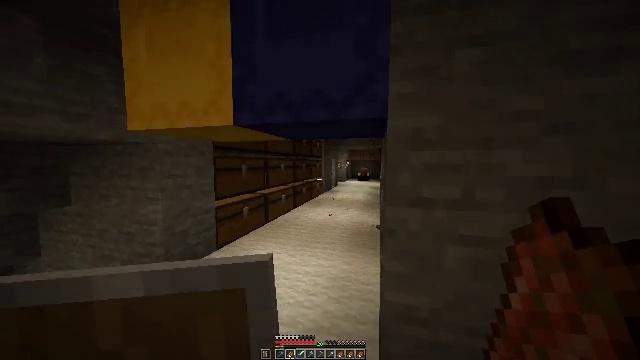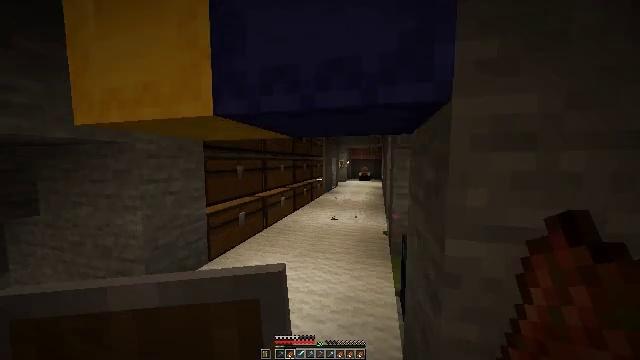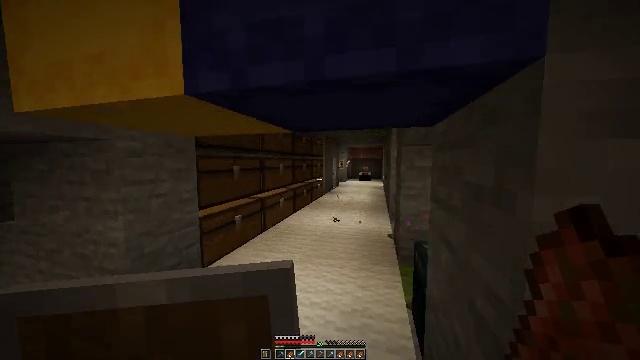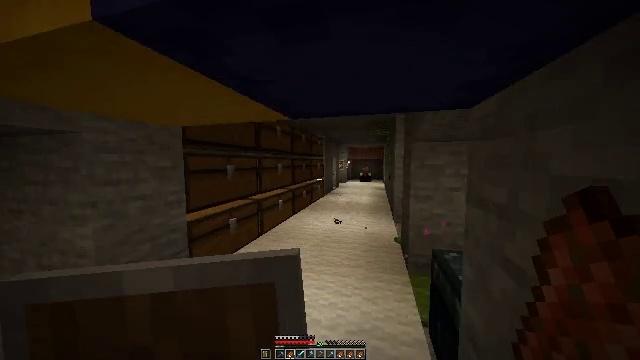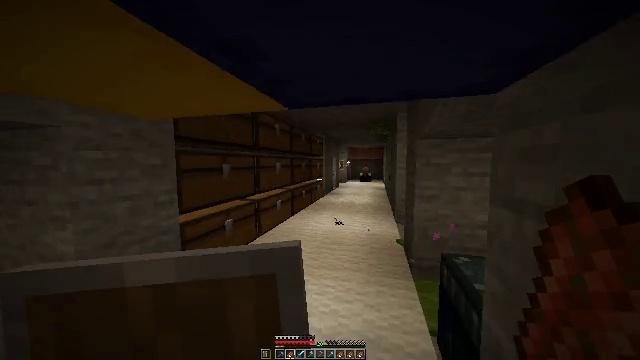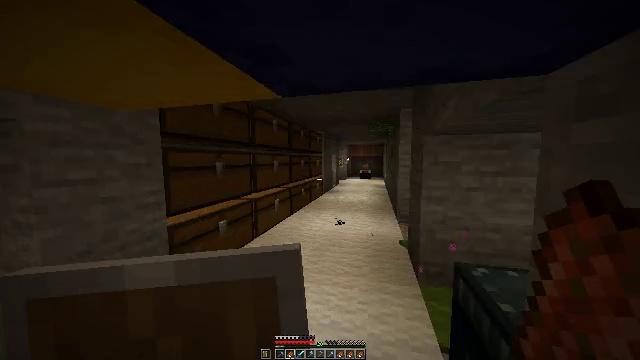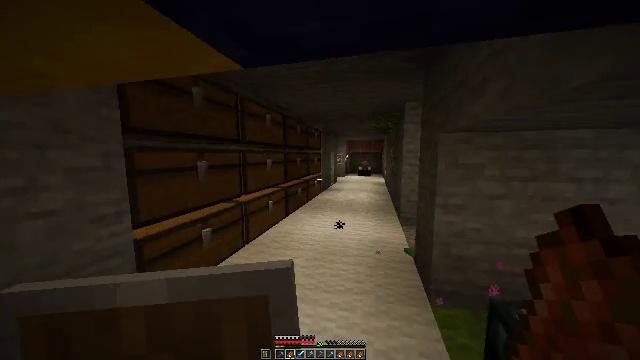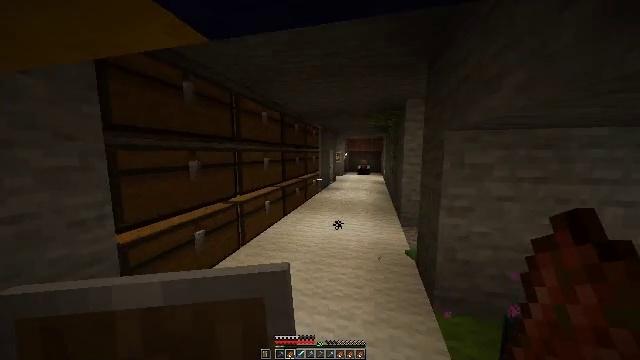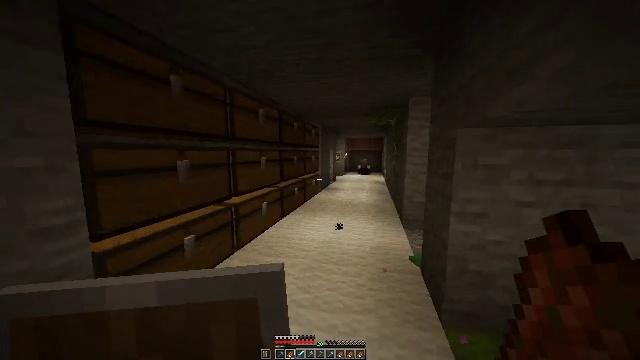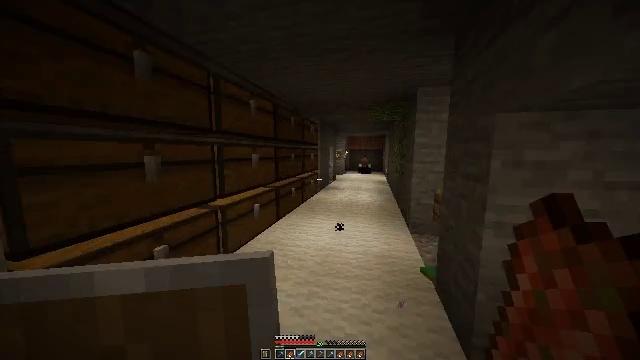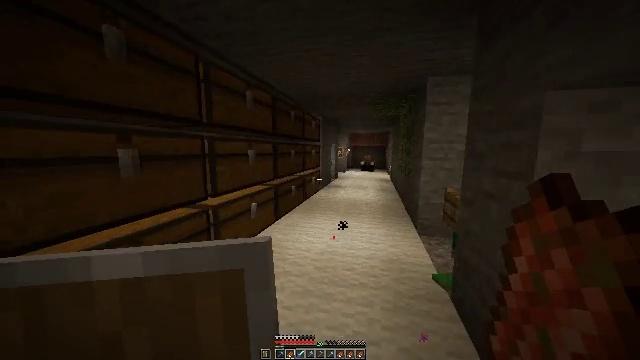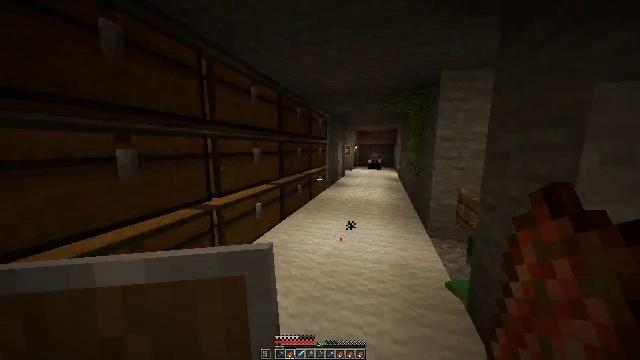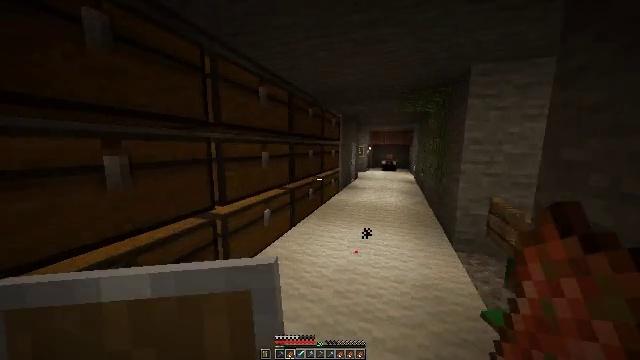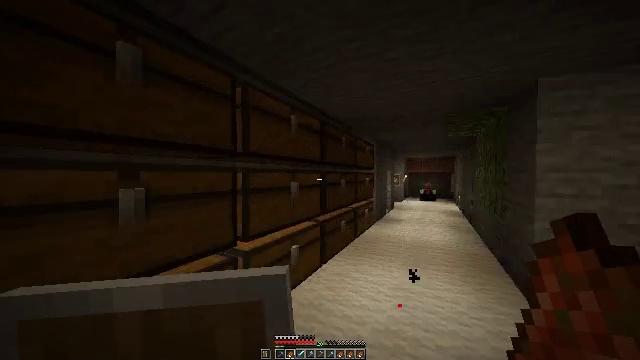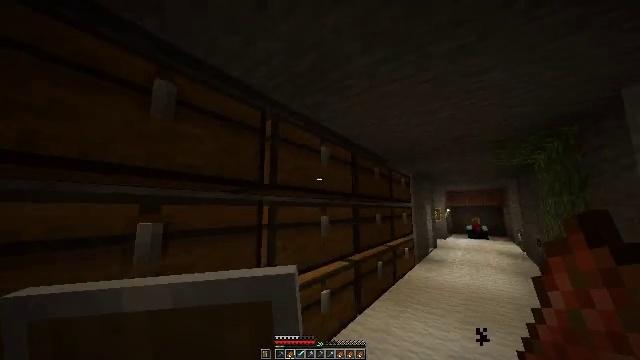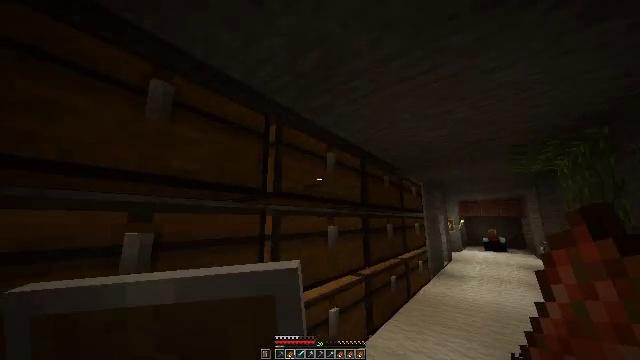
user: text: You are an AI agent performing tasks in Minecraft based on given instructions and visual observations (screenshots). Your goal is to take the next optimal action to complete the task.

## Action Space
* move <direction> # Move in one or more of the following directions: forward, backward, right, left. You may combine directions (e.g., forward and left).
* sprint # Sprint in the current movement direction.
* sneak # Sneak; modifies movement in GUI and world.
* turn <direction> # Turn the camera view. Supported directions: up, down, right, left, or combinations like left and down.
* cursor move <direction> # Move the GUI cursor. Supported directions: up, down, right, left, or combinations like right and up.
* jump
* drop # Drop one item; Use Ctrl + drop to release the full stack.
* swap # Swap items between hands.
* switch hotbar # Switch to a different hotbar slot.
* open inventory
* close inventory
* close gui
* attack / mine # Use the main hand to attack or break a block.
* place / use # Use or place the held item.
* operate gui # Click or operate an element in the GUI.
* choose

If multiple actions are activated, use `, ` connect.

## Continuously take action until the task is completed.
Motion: motion action
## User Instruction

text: Mine the blue shulker box.
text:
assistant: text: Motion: move forward
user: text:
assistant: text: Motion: move forward
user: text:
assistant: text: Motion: move forward
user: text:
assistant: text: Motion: move forward
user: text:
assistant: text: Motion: move forward
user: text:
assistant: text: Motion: move forward
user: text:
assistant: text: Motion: move forward
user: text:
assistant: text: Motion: move forward
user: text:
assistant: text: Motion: move forward
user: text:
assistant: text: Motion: move forward
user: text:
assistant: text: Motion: move forward, turn left
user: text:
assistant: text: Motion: move forward, turn left
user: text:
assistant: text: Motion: move forward, turn left and up
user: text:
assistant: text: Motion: move forward, turn left and up
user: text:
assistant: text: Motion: move forward, turn left and up
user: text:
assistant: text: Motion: move forward, turn left
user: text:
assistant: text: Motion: move forward, turn left and up
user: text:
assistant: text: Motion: move forward, turn left and up
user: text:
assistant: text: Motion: move forward, turn left and up, use / place
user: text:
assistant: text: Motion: use / place
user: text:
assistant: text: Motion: use / place
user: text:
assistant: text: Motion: no_op
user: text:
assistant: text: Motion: no_op
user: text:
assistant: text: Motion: no_op
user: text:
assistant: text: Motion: no_op
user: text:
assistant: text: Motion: no_op
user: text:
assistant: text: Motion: no_op
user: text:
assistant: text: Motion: no_op
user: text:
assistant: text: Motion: no_op
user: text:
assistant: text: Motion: open inventory